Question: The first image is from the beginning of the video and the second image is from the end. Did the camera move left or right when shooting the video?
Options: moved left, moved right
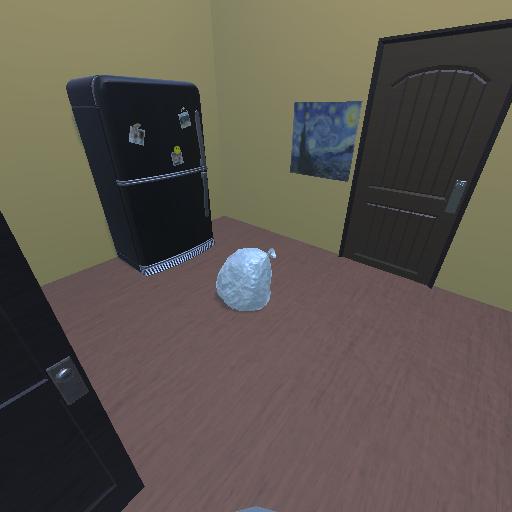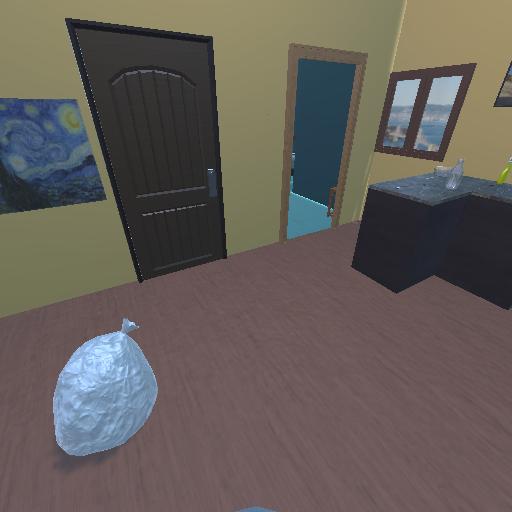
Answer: moved left